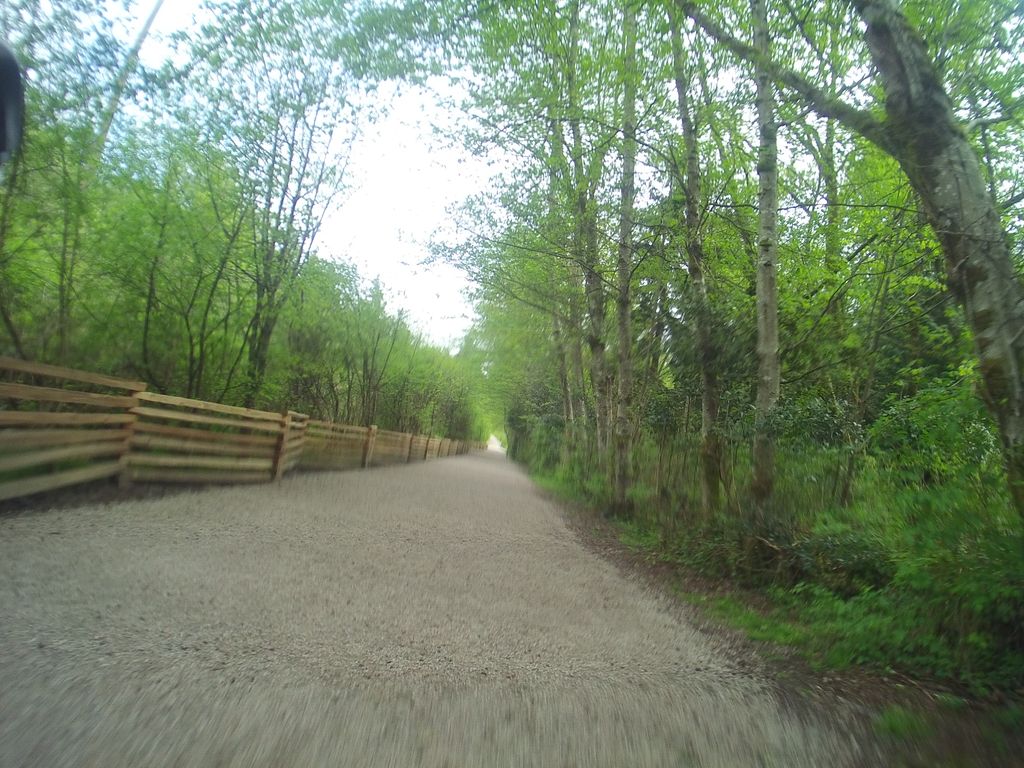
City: vancouver